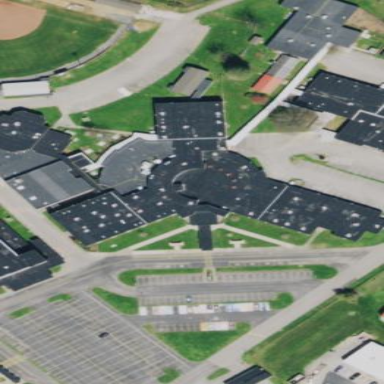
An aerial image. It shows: School building.